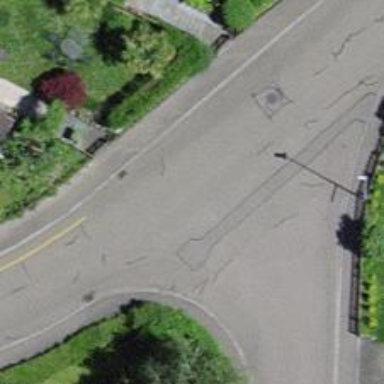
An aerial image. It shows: Set of steps on the road.